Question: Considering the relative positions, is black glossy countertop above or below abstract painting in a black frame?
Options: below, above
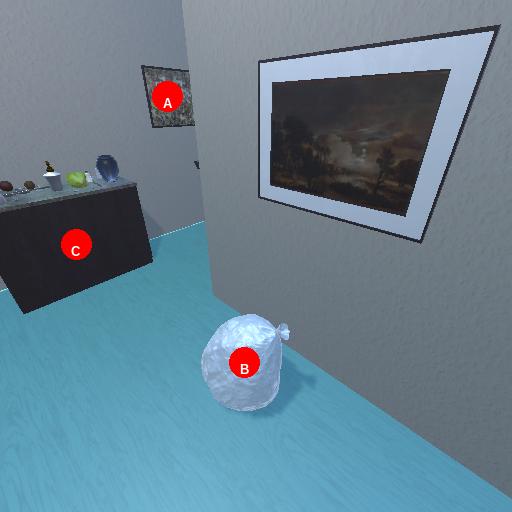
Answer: below